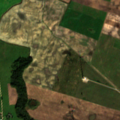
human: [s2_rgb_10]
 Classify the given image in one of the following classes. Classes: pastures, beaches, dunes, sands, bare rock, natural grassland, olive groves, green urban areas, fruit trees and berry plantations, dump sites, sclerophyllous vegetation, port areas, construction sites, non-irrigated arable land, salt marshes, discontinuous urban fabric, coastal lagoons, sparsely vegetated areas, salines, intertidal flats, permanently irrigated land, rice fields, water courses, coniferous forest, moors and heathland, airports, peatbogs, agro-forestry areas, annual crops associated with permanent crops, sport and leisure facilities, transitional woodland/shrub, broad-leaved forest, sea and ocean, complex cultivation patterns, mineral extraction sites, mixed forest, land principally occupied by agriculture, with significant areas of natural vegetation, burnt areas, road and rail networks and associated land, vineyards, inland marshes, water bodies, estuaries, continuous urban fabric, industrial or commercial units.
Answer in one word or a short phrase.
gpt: non-irrigated arable land, pastures, land principally occupied by agriculture, with significant areas of natural vegetation